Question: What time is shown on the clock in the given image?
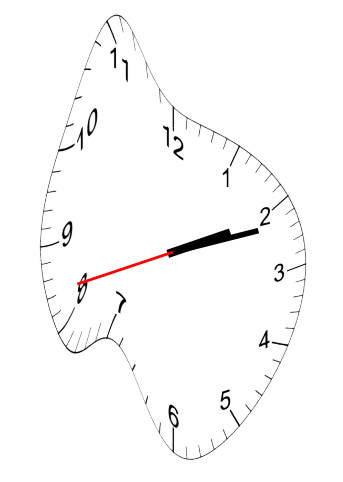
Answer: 02:11:42